Question: Once i use 'mvn eclipse:eclipse' to generate the eclipse IDE file and import the project in eclipse, the eclipse shows all the dependency jars in the project explorer window(see image) ..

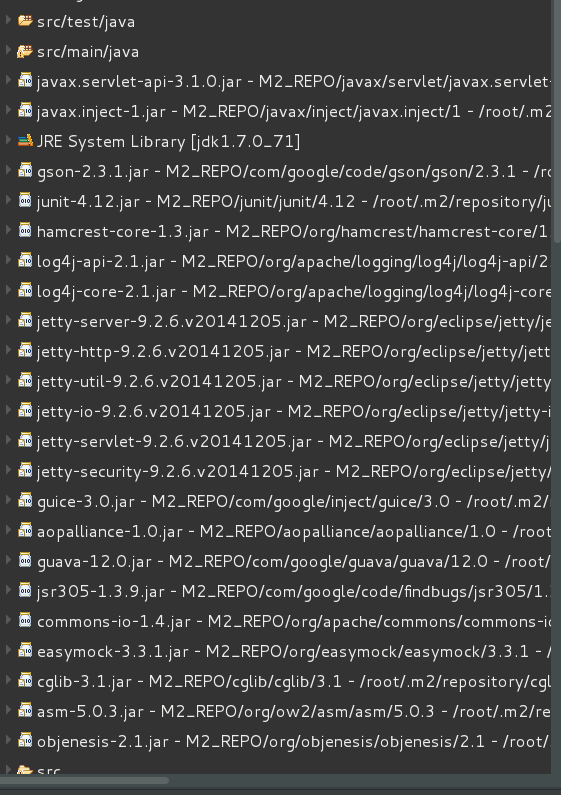
Answer: If you import the project via <URL> the results in Eclipse looks like this: